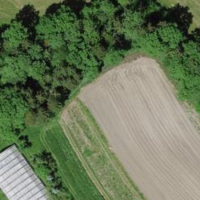
EUNIS habitat code: 24
Species observed at this site:
Symphoricarpos albus